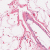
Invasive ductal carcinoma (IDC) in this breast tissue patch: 0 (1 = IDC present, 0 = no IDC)